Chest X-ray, PA view. Patient: 78 years old, sex M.
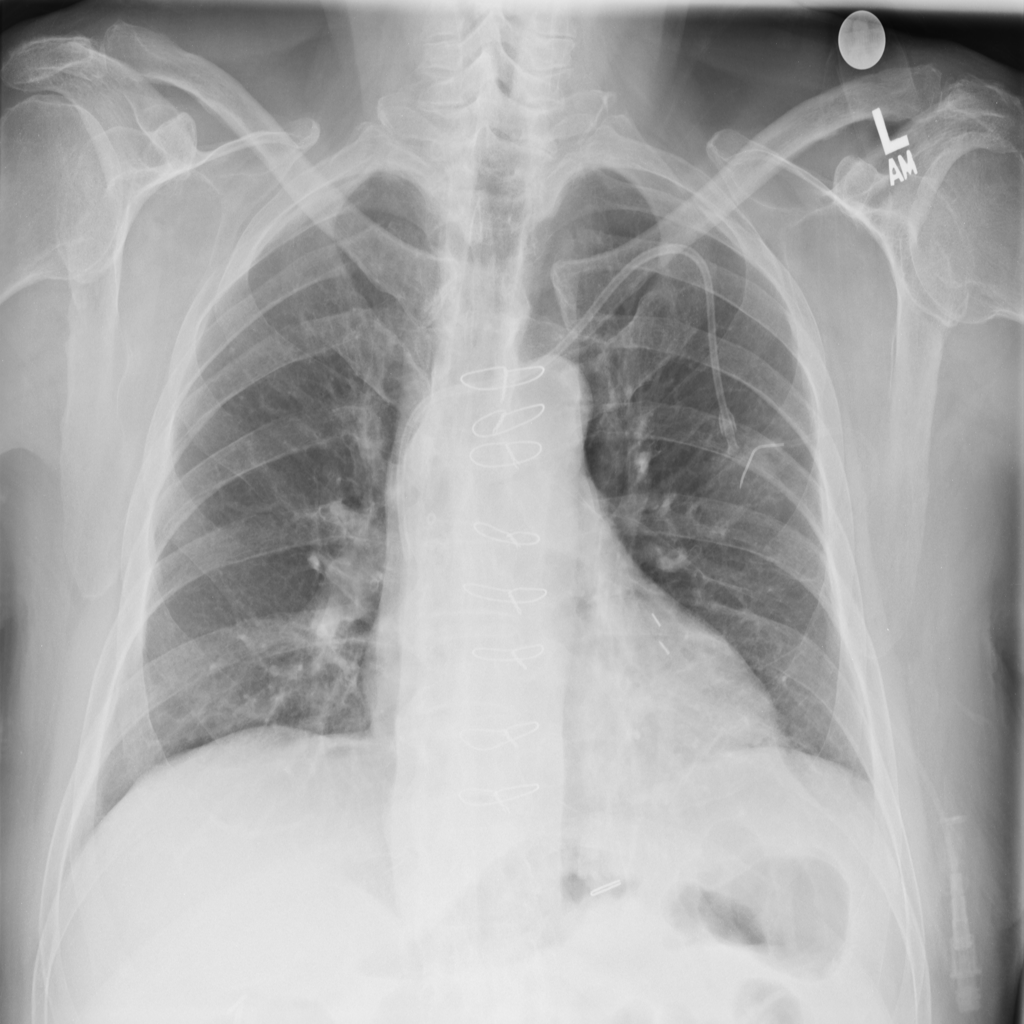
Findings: No Finding